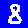
Digit: 8